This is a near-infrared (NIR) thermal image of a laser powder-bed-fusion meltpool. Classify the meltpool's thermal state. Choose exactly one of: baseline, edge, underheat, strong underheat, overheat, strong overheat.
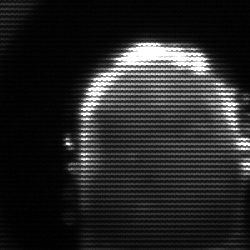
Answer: baseline